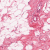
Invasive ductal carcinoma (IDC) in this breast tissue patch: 0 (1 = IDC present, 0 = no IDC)